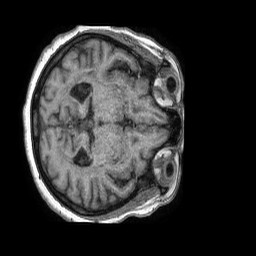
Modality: T1w
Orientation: axial
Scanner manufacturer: philips
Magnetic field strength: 1.5 T
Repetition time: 0.007579 s
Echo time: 0.003457 s